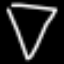
Label: diamond